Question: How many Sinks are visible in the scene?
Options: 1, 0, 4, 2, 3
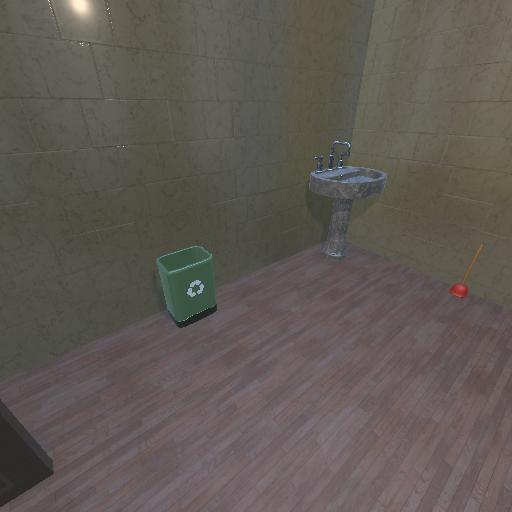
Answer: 1